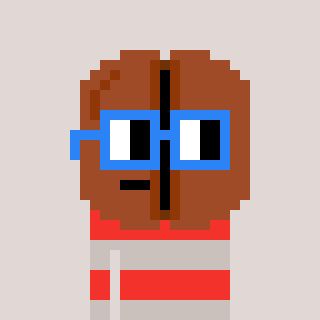
a pixel art character with square blue glasses, a coffeebean-shaped head and a foggrey-colored body on a warm background